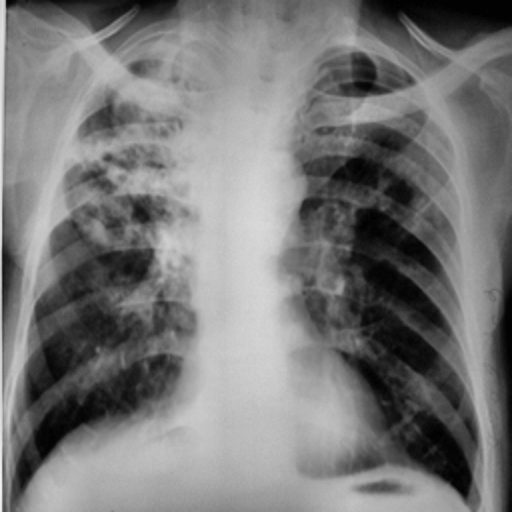
Finding: TUBERCULOSIS